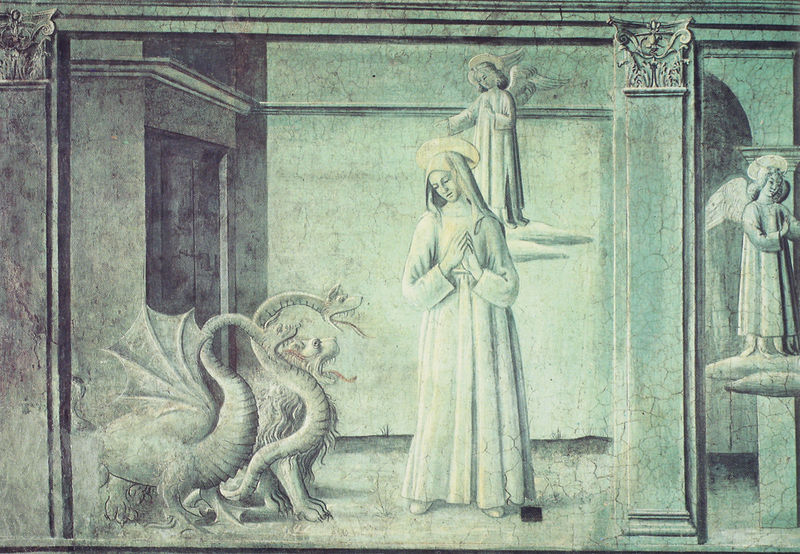
Titel: Rom, Monastero di Tor de’ Specchi, Fresken
Künstler: Benozzo Gozzoli
Standort: Rom, Via del Teatro di Marcello, Monastero di Tor de’ Specchi  (EU - I - Latium)
Schlagwörter: flügel, weiß, frau, kleid, raum, säule, säulen, tür, wolke, alt, wand, mensch, stein, hals, hände, innenraum, renaissance, engel, pilaster, angst, dekoration, wandmalerei, nonne, beten, gebet, heiligenschein, gesims, nimbus, zunge, heilige, fresko, heilig, maria, madonna, ungeheuer, drachen, drache, kapitel